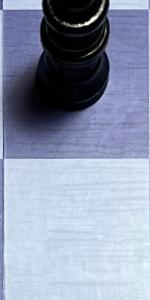
Label: Empty